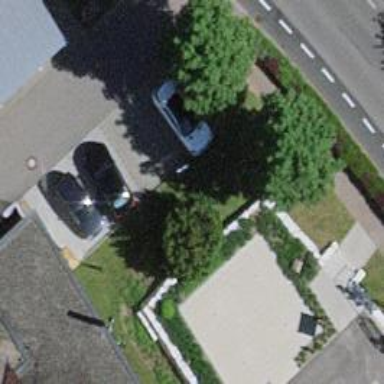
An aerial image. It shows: Parking area with paving stones surface.